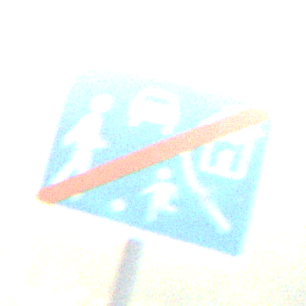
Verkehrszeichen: EndeVerkehrsberuhigterBereich
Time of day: SunriseSunset
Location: Outdoor (Suburban)
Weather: PartlyCloudy
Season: NotSpecified
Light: Natural